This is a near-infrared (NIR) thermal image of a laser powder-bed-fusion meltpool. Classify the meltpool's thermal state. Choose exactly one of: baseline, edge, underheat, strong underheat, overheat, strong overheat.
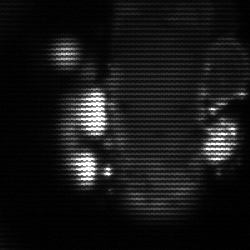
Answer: strong underheat